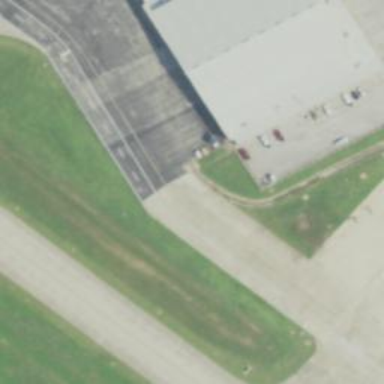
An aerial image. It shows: Image of taxiway at airport.